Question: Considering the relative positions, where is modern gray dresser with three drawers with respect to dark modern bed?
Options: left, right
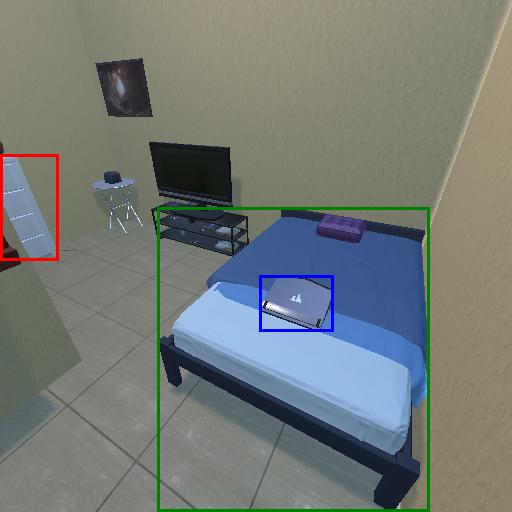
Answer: left